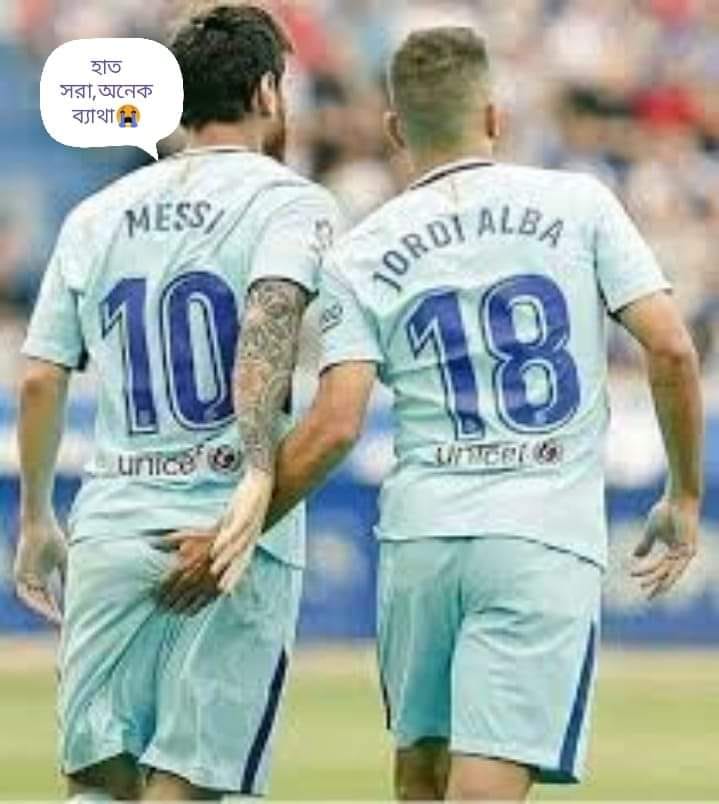
Caption:  হাত সরা , অনেক ব্যাথা
Label: hate